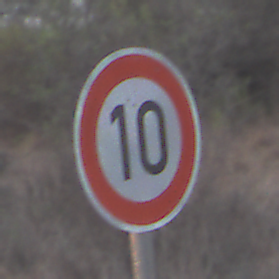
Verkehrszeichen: Geschwindigkeit10
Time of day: SunriseSunset
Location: Outdoor (Nature)
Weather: Clear
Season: NotSpecified
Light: Natural